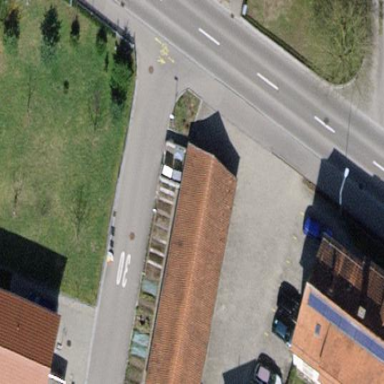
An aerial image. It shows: Garage building.